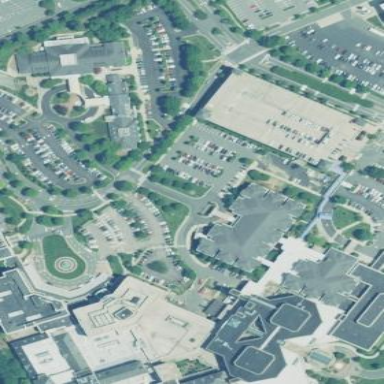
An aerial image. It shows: Healthcare facility identified as hospital.